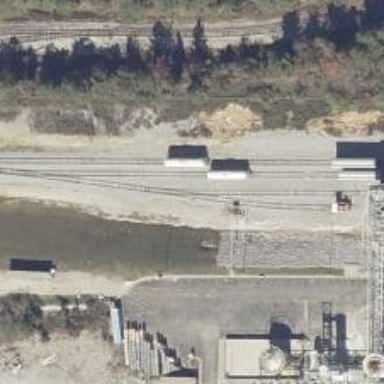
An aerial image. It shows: Rail spur service.